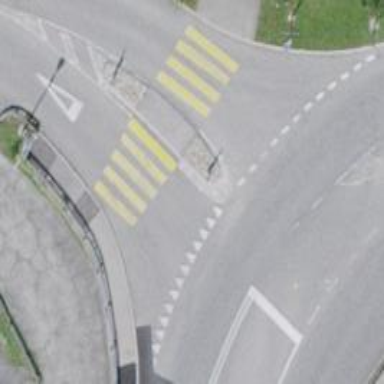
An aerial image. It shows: Marked zebra crossing with island in the middle.